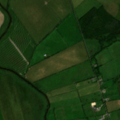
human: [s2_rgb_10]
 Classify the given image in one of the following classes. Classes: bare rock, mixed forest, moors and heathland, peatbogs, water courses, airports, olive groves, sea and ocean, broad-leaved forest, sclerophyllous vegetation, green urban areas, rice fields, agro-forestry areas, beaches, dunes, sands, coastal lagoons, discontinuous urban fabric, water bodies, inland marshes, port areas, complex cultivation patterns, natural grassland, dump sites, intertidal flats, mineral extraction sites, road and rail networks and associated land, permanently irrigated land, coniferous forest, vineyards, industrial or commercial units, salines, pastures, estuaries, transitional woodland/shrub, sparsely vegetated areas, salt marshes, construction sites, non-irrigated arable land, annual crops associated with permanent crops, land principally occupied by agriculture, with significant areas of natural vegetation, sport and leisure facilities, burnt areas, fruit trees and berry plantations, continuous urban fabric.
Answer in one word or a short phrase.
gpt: pastures, peatbogs